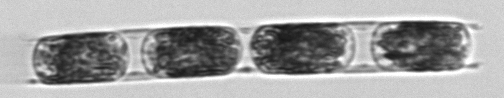
Label: Hemiaulus